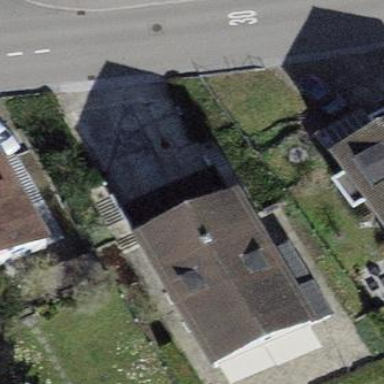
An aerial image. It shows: Building with tile roof.